Interaction volume radius: 5 \u00c5
Interaction volume height: 10 \u00c5
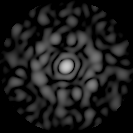
Disorder parameter: 0.8842